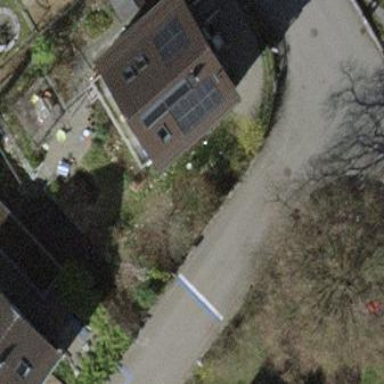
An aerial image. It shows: Detached building.